Question: I have 2 SQL tables each with a column that represents the name... Name, FName.
I would like to programmatically select all of the Names in Table1 and all of the names in Table2 and view them as if they were all in one column called Name.
I have this so far, its not what I expected.
'''
SELECT
t1.FName AND t2.Name as Name
FROM
Table1 t1, Table2 t2
'''
so imagine this

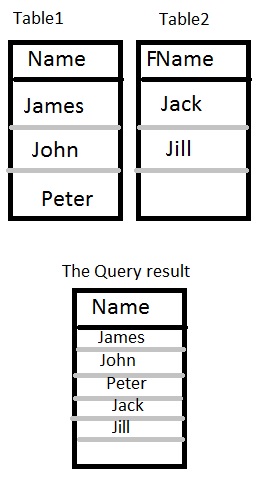
Answer: Based on the image you added to the question, it seems you want a single column of unique names from those 2 tables with no concatenation involved. You can get that with a 'UNION' query.
'''
SELECT
t1.Name AS [Name]
FROM
Table1 AS t1
UNION
SELECT
t2.FName as [Name]
FROM
Table2 AS t2
'''